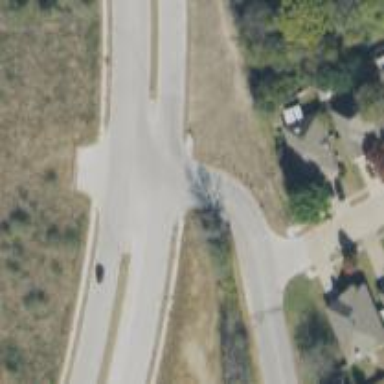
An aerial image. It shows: Tertiary road.